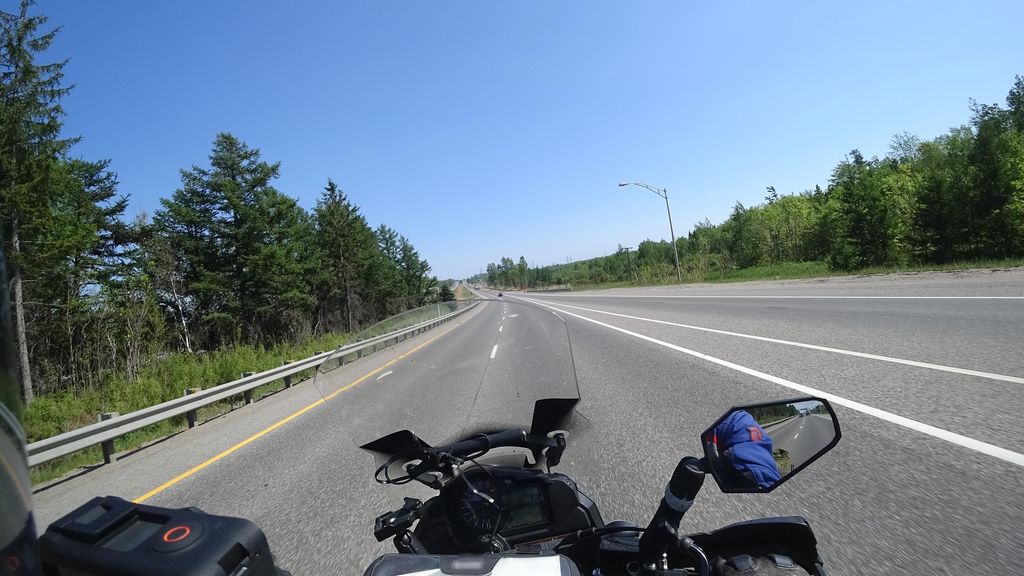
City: quebec_city